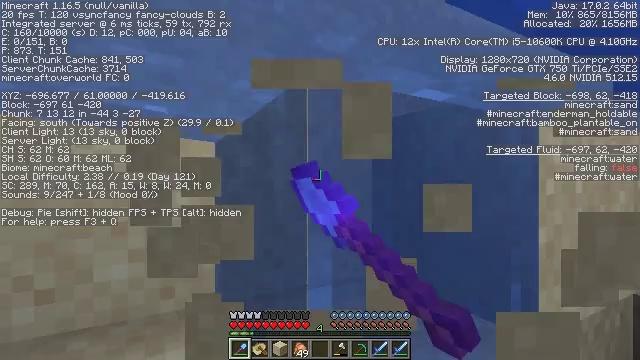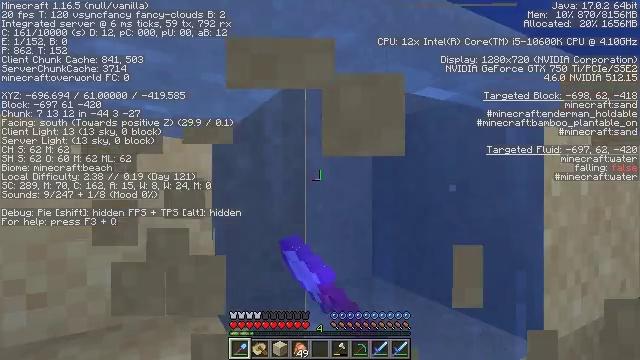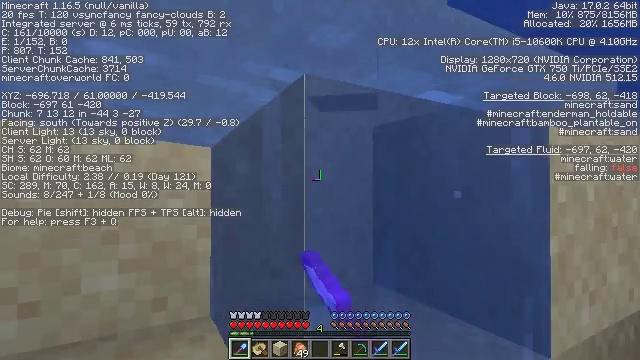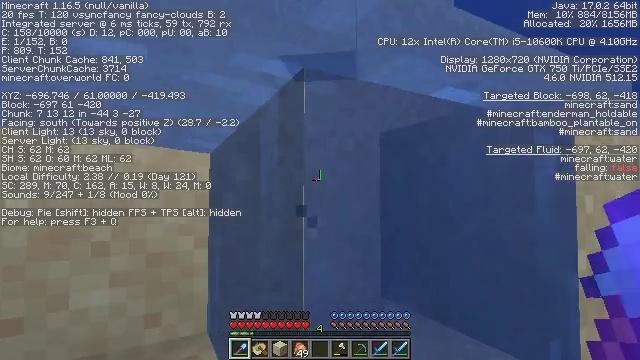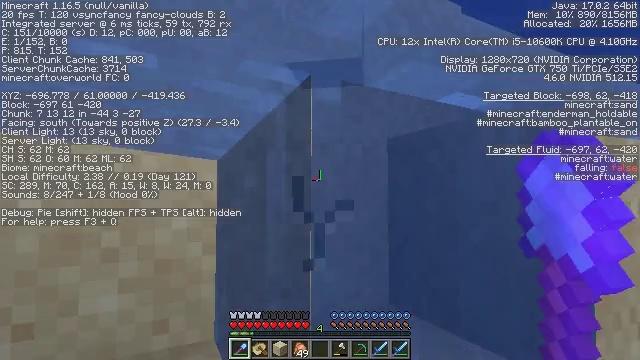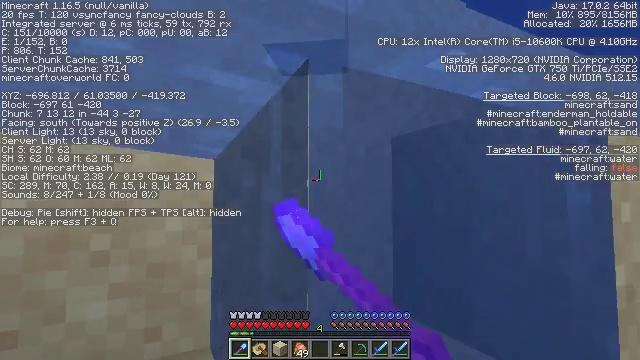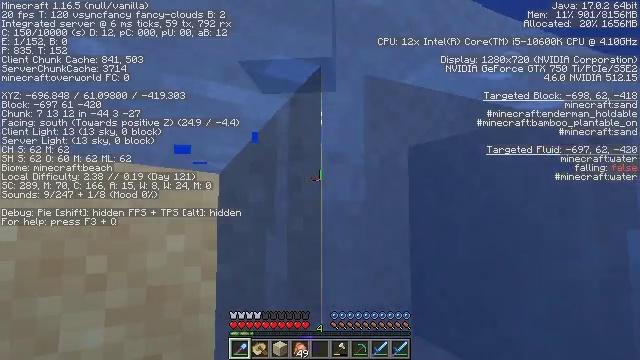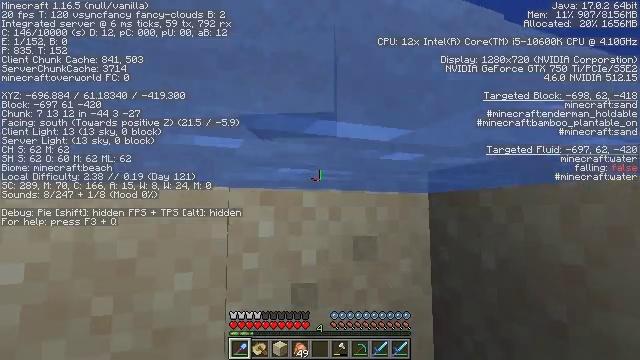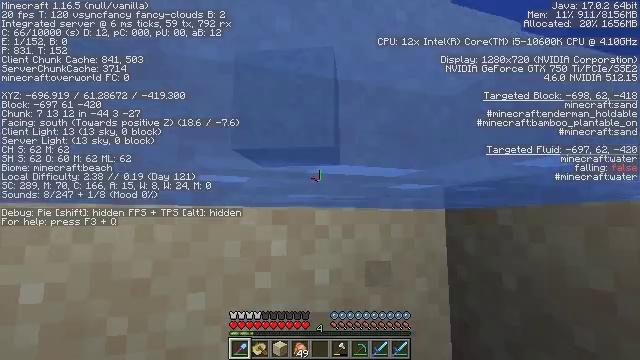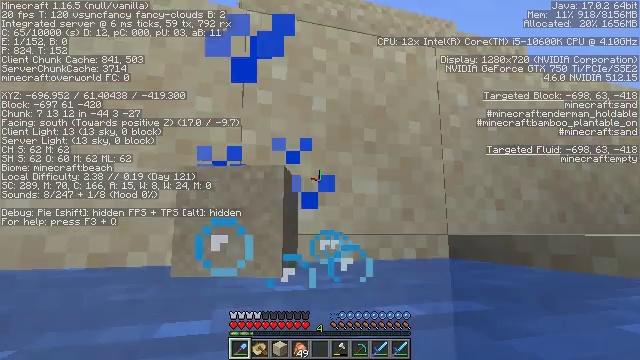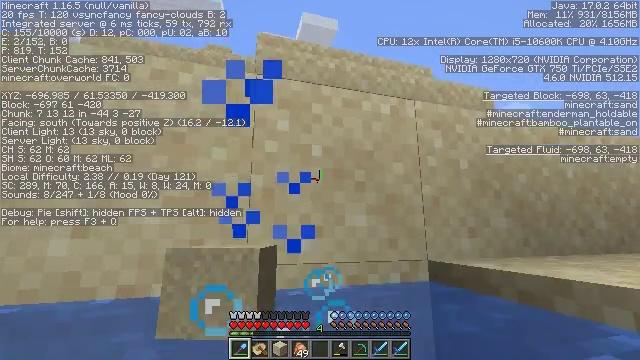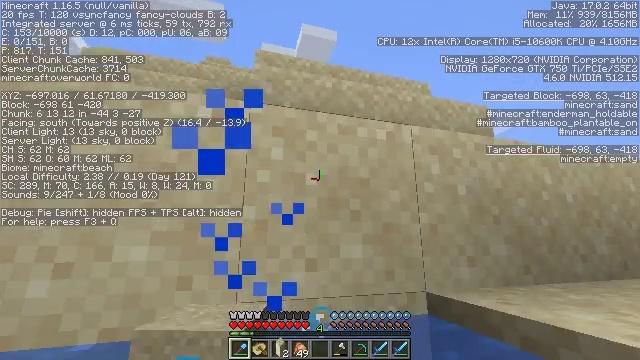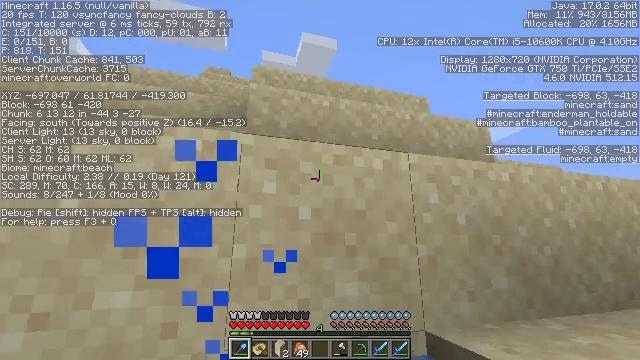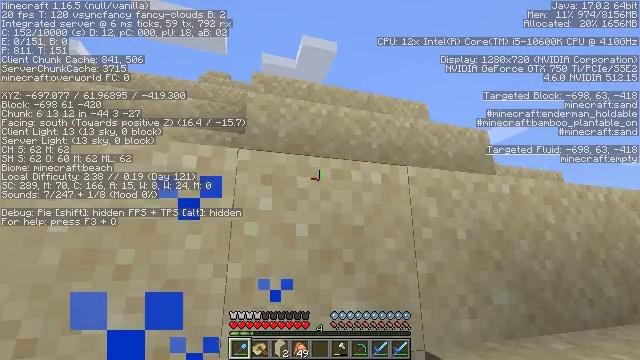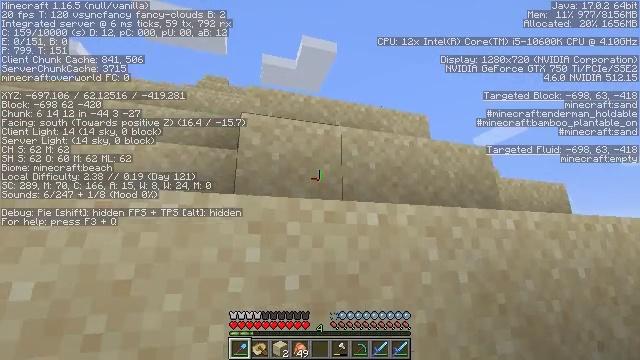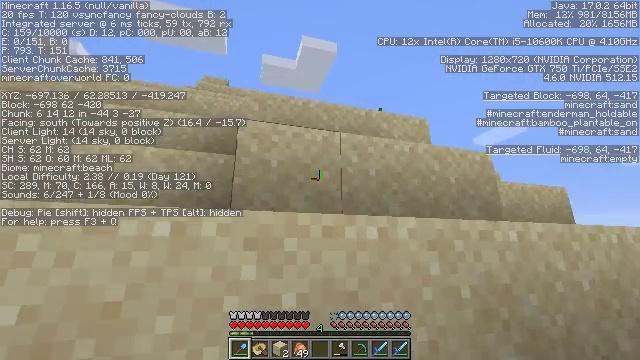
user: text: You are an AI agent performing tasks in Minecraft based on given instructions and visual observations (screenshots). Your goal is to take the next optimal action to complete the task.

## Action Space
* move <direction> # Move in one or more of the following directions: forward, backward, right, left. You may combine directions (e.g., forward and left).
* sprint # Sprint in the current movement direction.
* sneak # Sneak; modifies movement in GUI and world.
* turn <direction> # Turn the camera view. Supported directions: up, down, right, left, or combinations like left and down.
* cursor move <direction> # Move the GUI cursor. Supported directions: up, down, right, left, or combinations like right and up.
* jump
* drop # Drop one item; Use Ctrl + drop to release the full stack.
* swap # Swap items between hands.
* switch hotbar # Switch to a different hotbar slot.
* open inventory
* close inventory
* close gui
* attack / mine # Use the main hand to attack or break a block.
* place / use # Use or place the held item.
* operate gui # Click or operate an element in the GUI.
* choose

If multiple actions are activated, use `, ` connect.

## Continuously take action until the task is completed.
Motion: motion action
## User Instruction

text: Collect the cactus block.
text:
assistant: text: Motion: move forward, attack / mine
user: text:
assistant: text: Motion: move forward, attack / mine
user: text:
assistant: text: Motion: move forward, turn left and up, attack / mine
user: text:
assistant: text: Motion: move forward, turn left and up, attack / mine
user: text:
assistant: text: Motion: move forward, jump
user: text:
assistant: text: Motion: move forward, turn left, jump
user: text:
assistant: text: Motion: move forward, turn left and up, jump
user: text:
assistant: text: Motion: move forward, turn left and up, jump
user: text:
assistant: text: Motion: move forward, turn left and up, jump
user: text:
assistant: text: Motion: move forward, turn up, jump
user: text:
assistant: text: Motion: move forward, turn up, jump
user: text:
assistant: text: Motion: move forward, turn up, jump
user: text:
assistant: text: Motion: move forward, jump
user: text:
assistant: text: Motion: move forward, sprint, jump
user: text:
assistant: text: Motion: move forward, sprint, jump
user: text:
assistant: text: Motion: move forward, sprint, jump
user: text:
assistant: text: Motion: move forward, sprint, jump
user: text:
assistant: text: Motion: move forward, sprint, turn left, jump
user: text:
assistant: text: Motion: move forward, turn left and down, jump
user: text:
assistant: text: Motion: move forward, turn right and down, jump
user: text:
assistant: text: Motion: move forward, turn right and down, jump
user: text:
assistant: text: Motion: move forward, sprint, turn right and down, jump
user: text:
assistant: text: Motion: move forward, sprint, turn right and down, jump
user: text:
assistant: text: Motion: move forward, sprint, turn right and down, jump
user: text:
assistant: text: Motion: move forward, turn right and down, jump
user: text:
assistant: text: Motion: move forward, jump
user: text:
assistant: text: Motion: move forward, jump
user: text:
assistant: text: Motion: move forward, sprint, jump
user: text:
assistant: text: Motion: move forward, sprint, jump
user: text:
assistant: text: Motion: move forward, sprint, turn left, jump